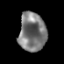
Tissue: prostate
Cell type: T cells
Senescence score: 0.2973
Nuclear area (px): 1026
Mean DAPI intensity: 121.362